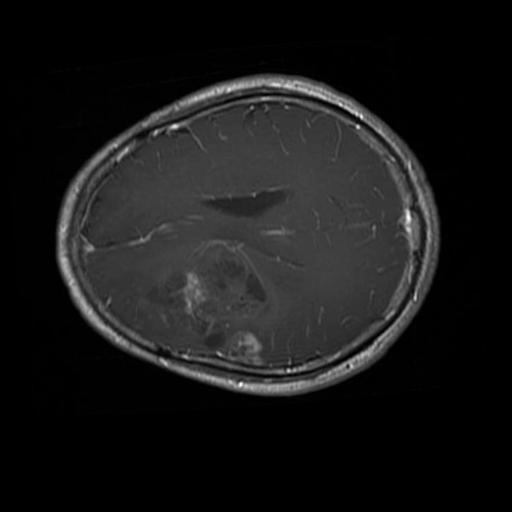
Label: brain_glioma